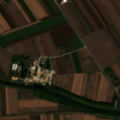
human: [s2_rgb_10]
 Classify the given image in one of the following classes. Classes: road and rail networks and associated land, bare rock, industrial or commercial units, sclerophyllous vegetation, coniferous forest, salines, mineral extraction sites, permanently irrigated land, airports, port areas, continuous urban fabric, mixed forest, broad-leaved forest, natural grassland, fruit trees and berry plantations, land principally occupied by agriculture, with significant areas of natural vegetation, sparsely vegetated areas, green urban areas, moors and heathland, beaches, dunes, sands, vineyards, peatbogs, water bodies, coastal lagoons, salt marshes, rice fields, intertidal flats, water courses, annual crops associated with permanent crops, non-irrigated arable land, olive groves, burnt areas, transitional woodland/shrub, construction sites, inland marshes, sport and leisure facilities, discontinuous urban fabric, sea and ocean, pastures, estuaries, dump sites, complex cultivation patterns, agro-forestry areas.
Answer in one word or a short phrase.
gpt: industrial or commercial units, non-irrigated arable land